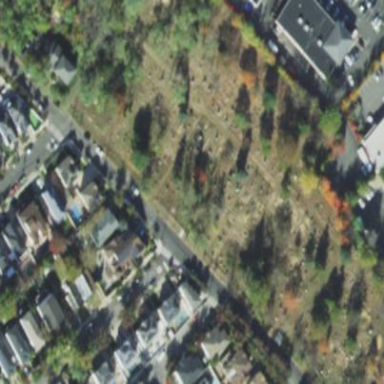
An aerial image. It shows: Cemetery with graves.